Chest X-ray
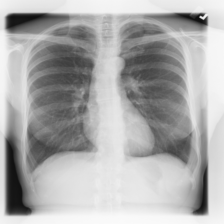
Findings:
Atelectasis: negative
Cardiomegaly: negative
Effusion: negative
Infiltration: negative
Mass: negative
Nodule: negative
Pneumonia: negative
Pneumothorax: negative
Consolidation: negative
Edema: negative
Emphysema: negative
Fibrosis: negative
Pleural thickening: negative
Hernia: negative